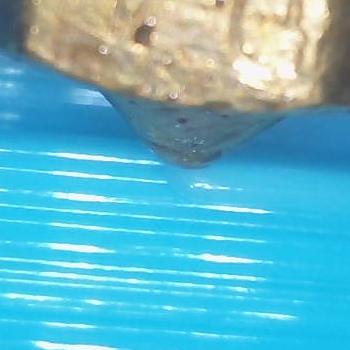
Flow rate: 267%